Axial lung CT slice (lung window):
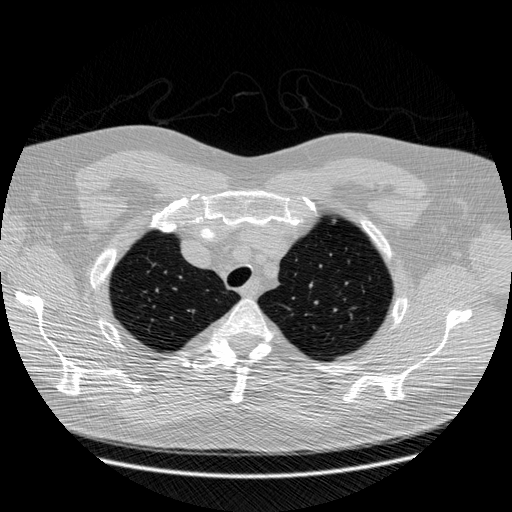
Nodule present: no